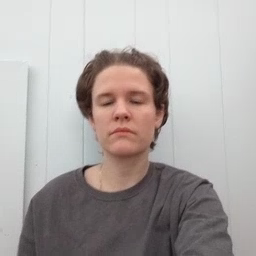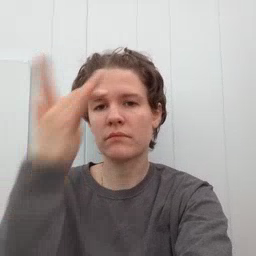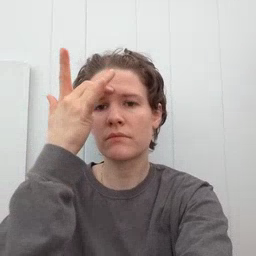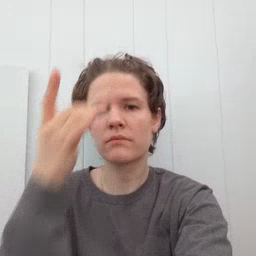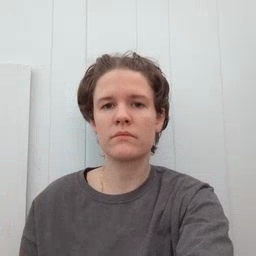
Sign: sick